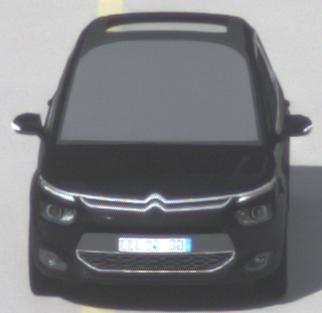
Make: Citroen
Model: Grand C4 Picasso VTi 120
Detailed model: Grand C4 Picasso (II)
Model produced from: 2013/10
Model produced until: 2015/02
Doors: 5
Color: black
Road condition: wet road
Daytime: morning or afternoon
Contrast: low contrast